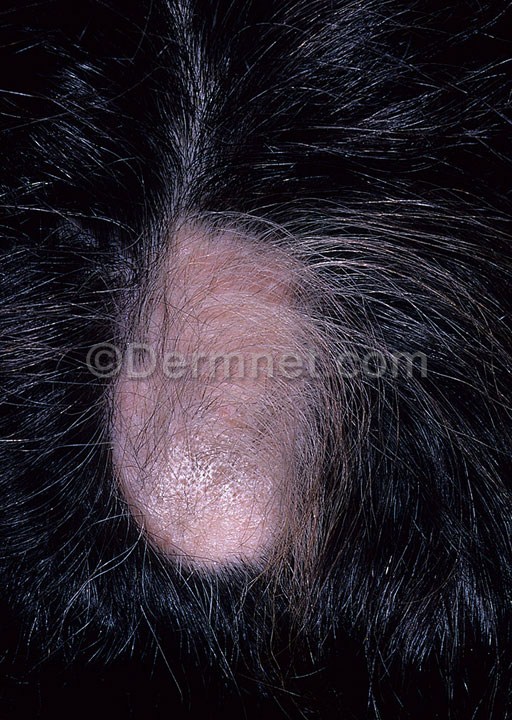
Disease: Nail Fungus and other Nail Disease